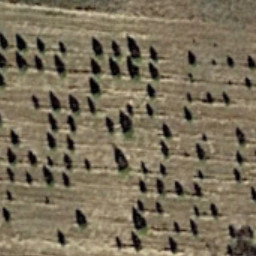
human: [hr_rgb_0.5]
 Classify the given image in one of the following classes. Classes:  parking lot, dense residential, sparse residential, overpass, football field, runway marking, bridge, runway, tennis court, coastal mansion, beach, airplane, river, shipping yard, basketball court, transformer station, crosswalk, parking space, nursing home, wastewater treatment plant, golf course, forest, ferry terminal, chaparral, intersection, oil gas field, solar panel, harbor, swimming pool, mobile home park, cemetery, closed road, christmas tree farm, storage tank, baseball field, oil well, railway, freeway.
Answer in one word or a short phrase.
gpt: christmas tree farm